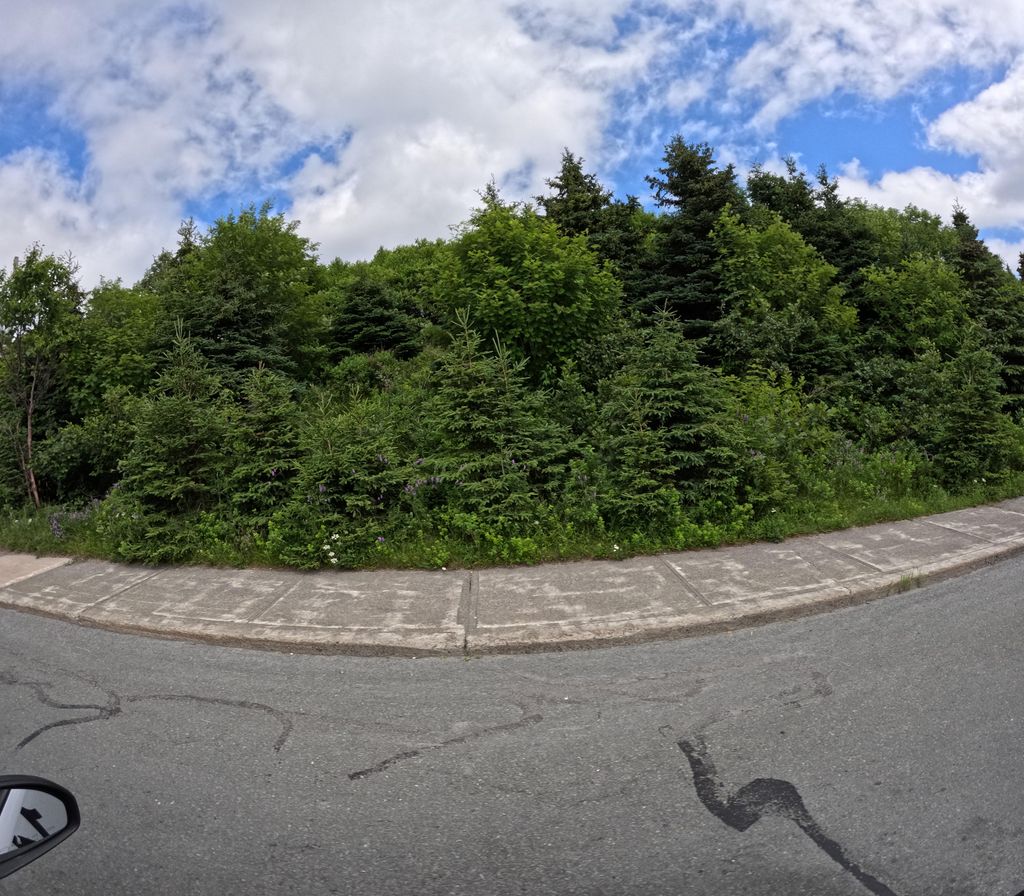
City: st_johns